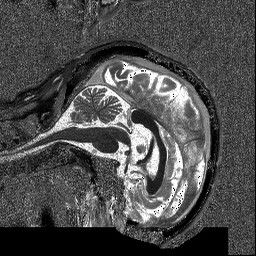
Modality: T1map
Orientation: sagittal
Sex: male